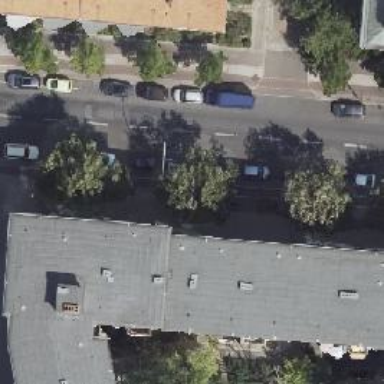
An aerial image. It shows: Tertiary road with asphalt surface. There is separate sidewalk and cycle track. The parking lanes on both sides are parallel and on the street.